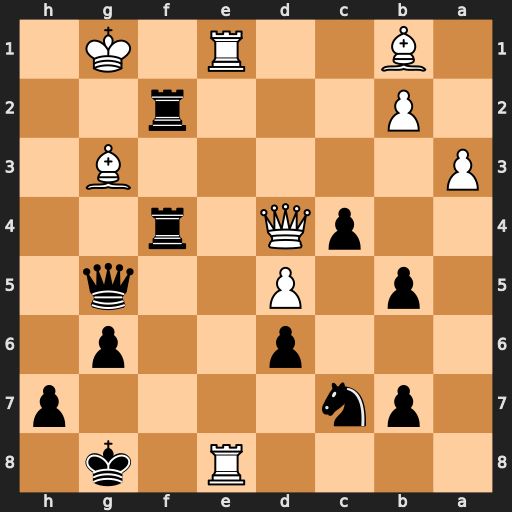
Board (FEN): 4R1k1/1pn4p/3p2p1/1p1P2q1/2pQ1r2/P5B1/1P3r2/1B2R1K1
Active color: b
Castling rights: -
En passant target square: -
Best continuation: Nxe8 Qxf2 Rxf2